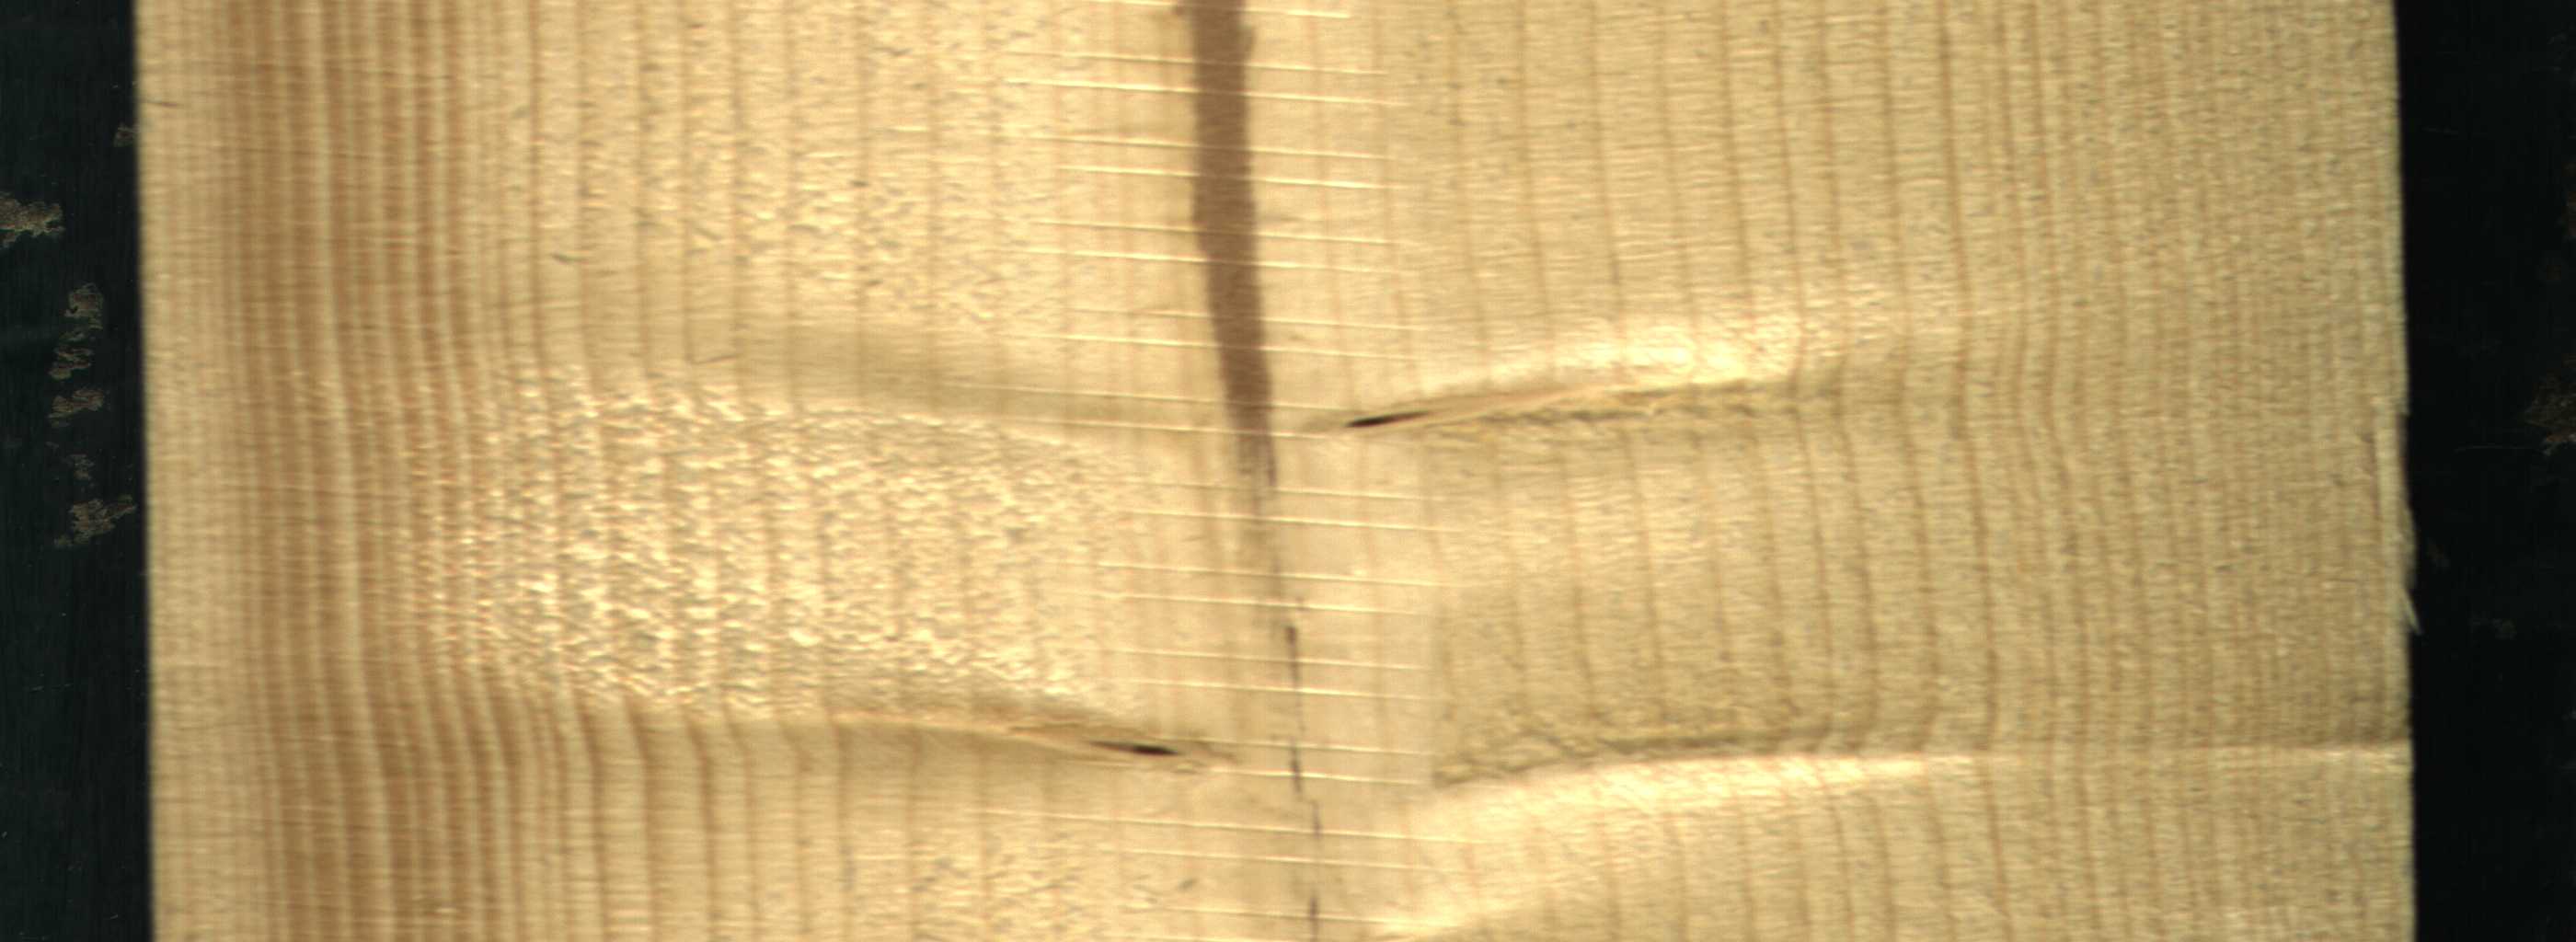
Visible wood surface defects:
Marrow
Crack
Dead_Knot
Dead_Knot